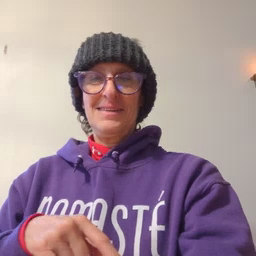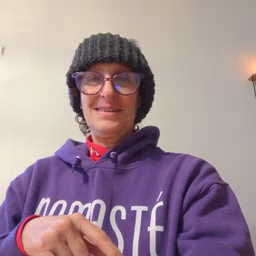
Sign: thirsty